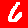
Digit: 6